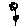
Label: flower